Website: macys
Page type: delivery-shipping
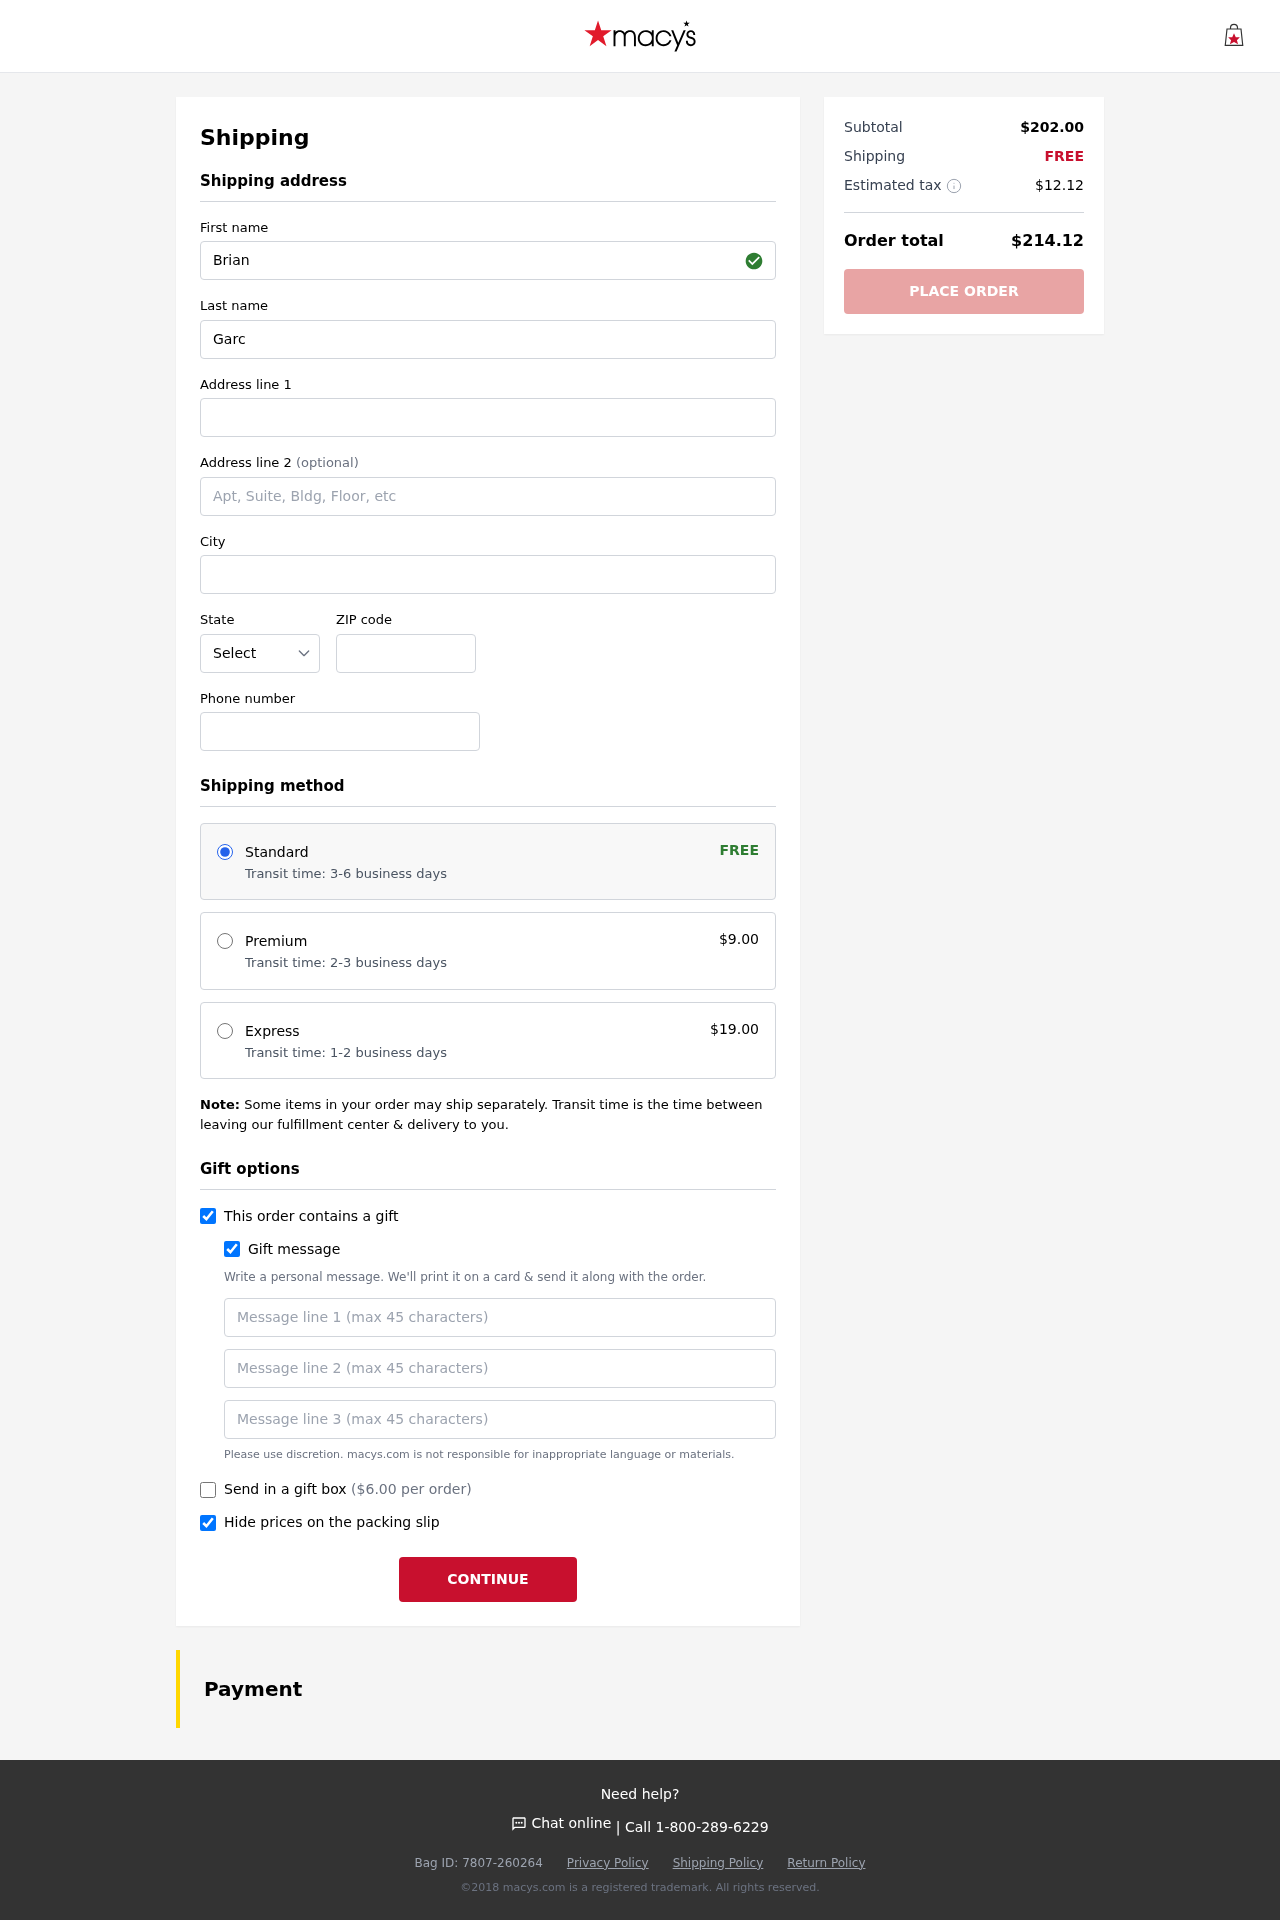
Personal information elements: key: PII_STATE_ABBR
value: MO
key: PII_FIRSTNAME
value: Brian
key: PII_LASTNAME
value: Garcia
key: PII_STREET
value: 4607 David Valleys Apt. 426
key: PII_CITY
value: North Heidi
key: PII_POSTCODE
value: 07692
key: PII_PHONE
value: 3425612620
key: PII_GIFT_MESSAGE
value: Hey April, I saw these ankle boots and instantly thought of you—they're totally your style! I hope they add a little extra flair to your days. Enjoy every step!  Brian
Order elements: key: ORDER_SHIPPING_STANDARD
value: Transit time: 3-6 business days
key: ORDER_SHIPPING_COST
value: FREE
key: ORDER_SHIPPING_PREMIUM
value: Transit time: 2-3 business days
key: ORDER_SHIPPING_PREMIUM_PRICE
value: $9.00
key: ORDER_SHIPPING_EXPRESS
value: Transit time: 1-2 business days
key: ORDER_SHIPPING_EXPRESS_PRICE
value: $19.00
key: ORDER_GIFT_BOX_PRICE
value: ($6.00 per order)
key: ORDER_SUBTOTAL
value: $202.00
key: ORDER_SHIPPING_COST2
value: FREE
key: ORDER_TAX
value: $12.12
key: ORDER_TOTAL
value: $214.12